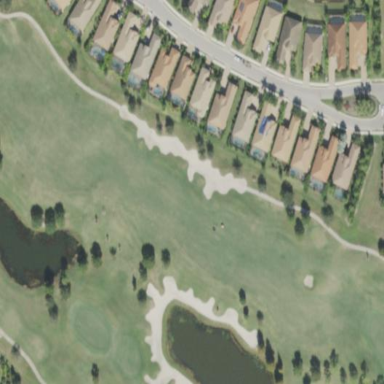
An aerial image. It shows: Golf fairway surrounded by grass.